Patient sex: F
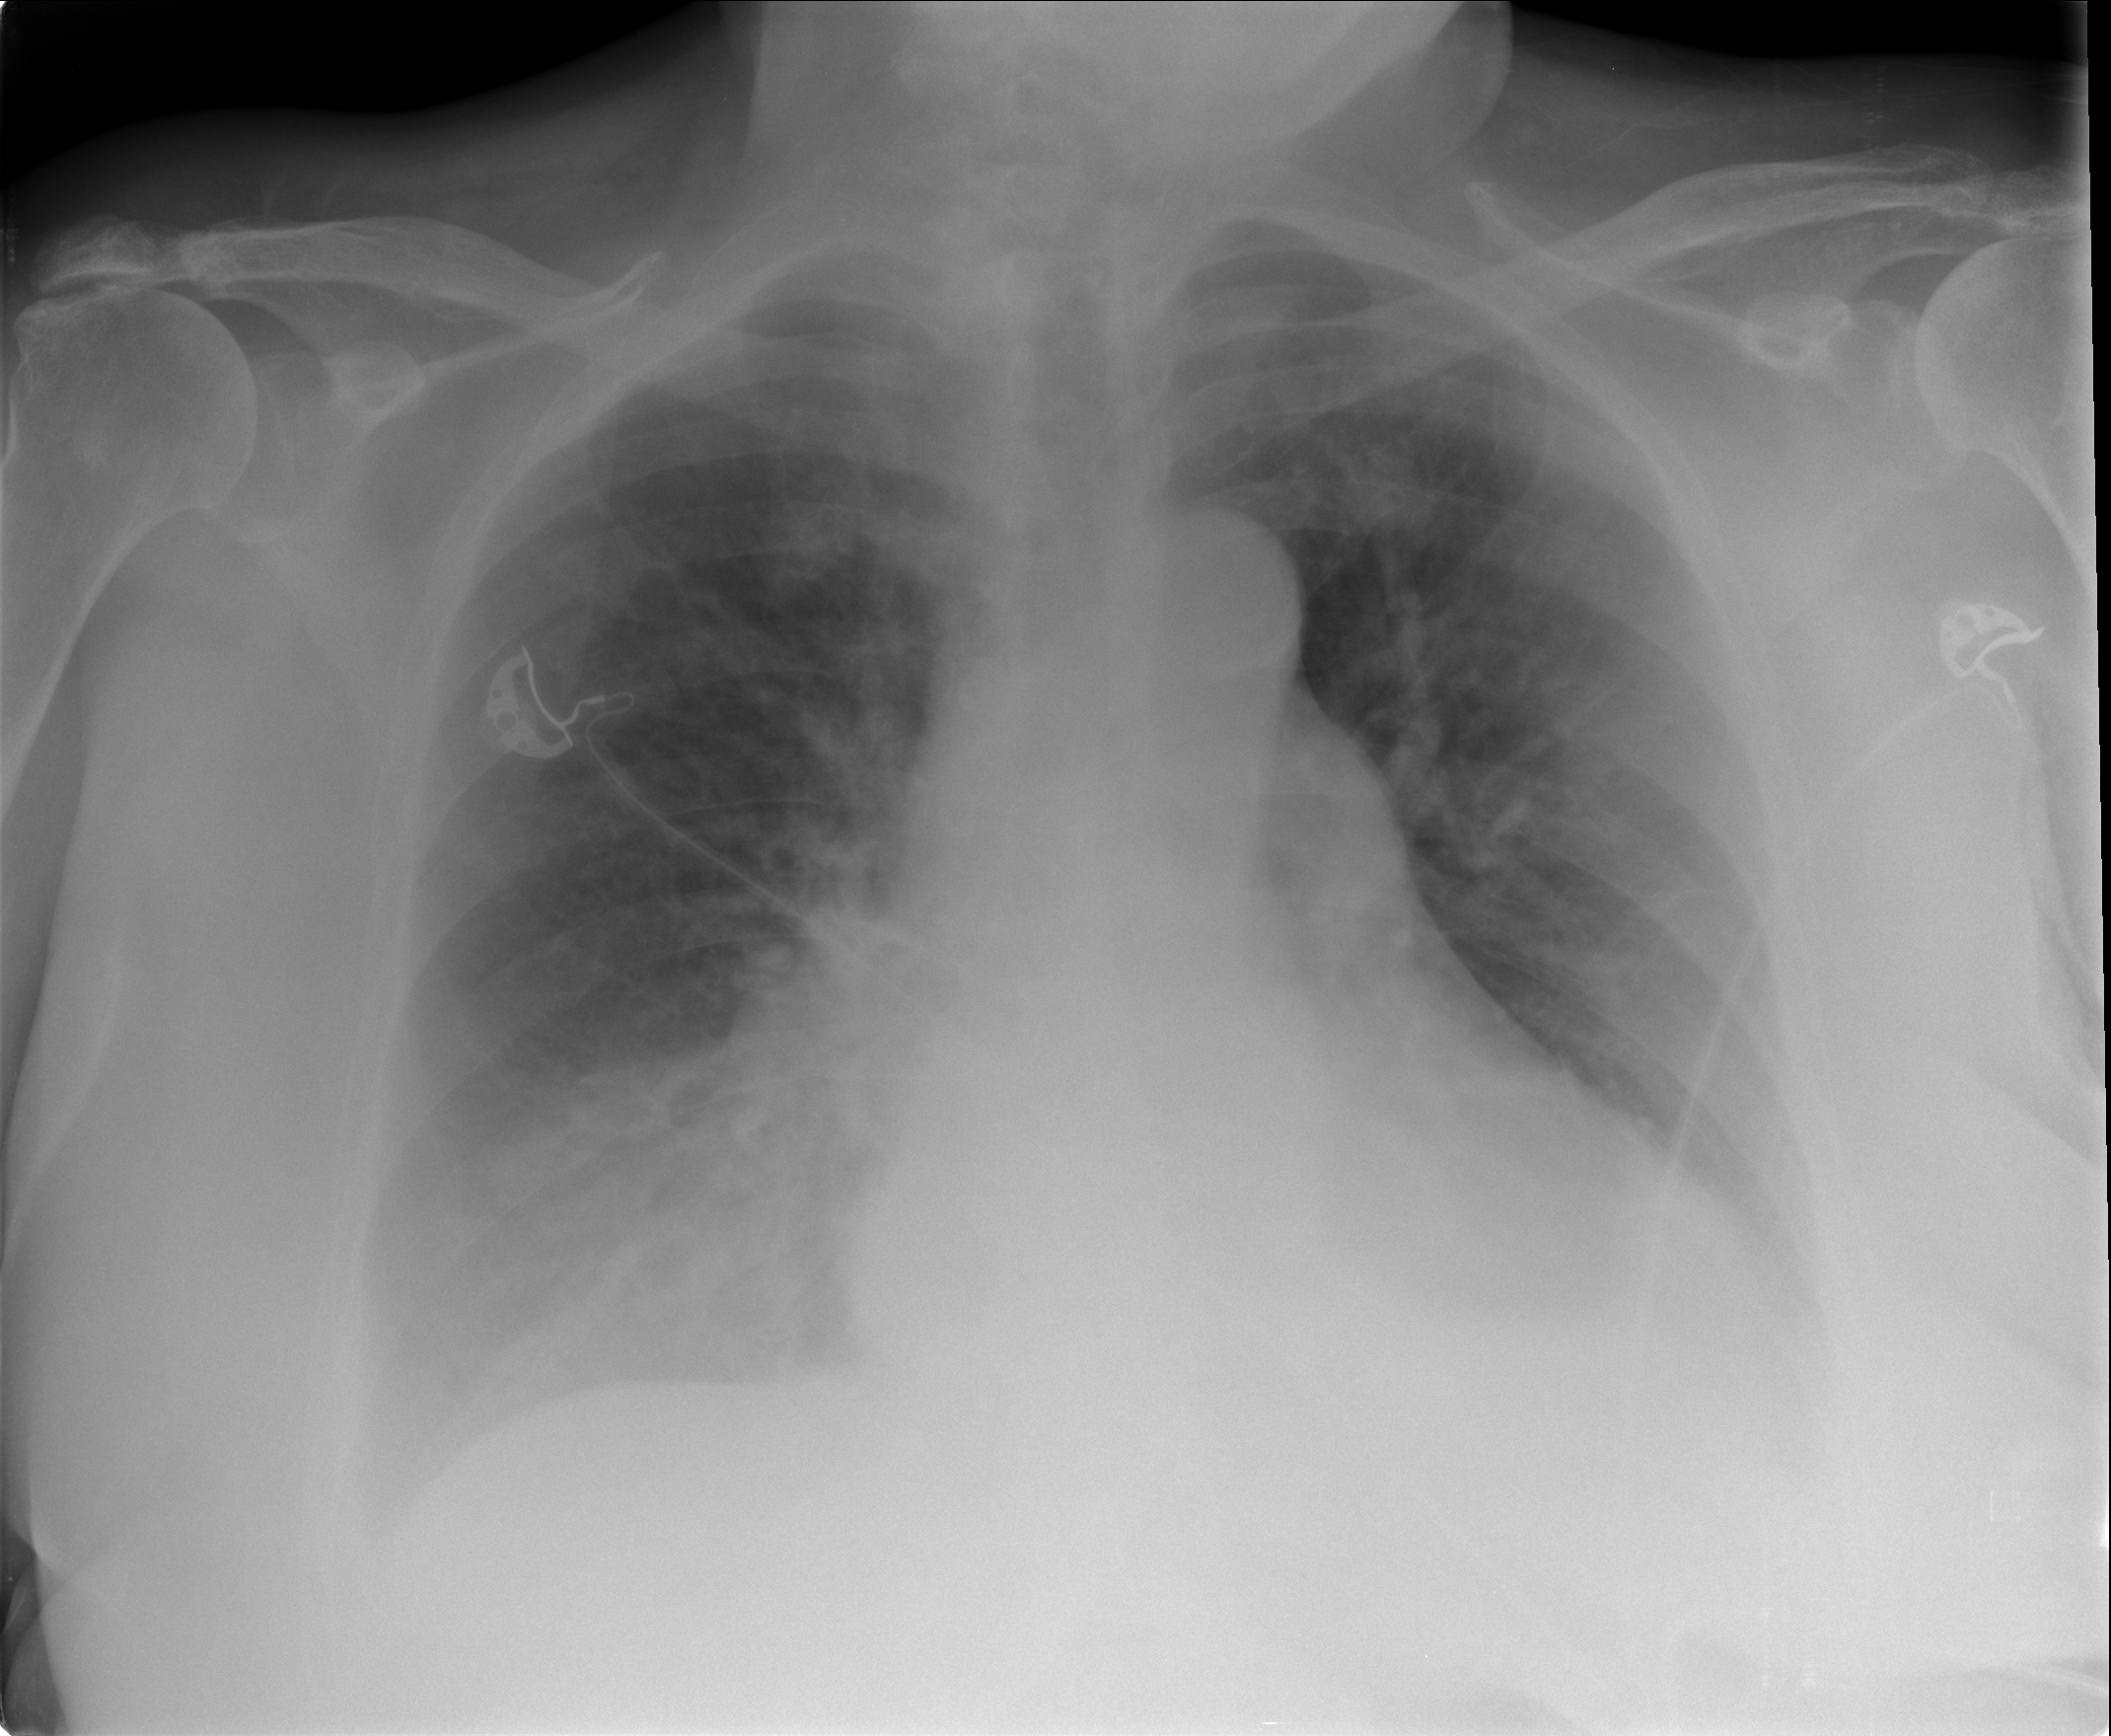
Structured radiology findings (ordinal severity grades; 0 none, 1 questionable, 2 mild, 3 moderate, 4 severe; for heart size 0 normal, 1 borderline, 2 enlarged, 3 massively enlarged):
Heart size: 2
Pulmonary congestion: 3
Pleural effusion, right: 2
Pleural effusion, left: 2
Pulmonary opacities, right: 2
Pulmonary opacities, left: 2
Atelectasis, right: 2
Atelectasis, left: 2